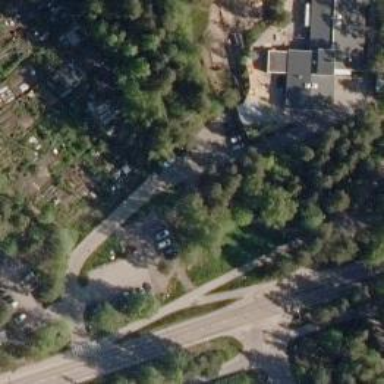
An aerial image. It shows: Asphalt cycleway.